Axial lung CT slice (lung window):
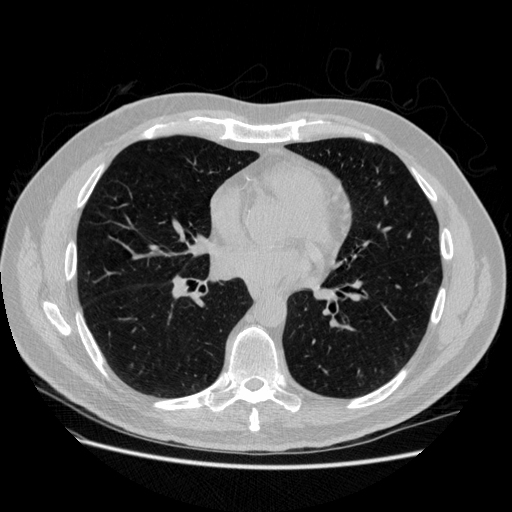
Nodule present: no